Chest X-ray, PA view. Patient: 23 years old, sex M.
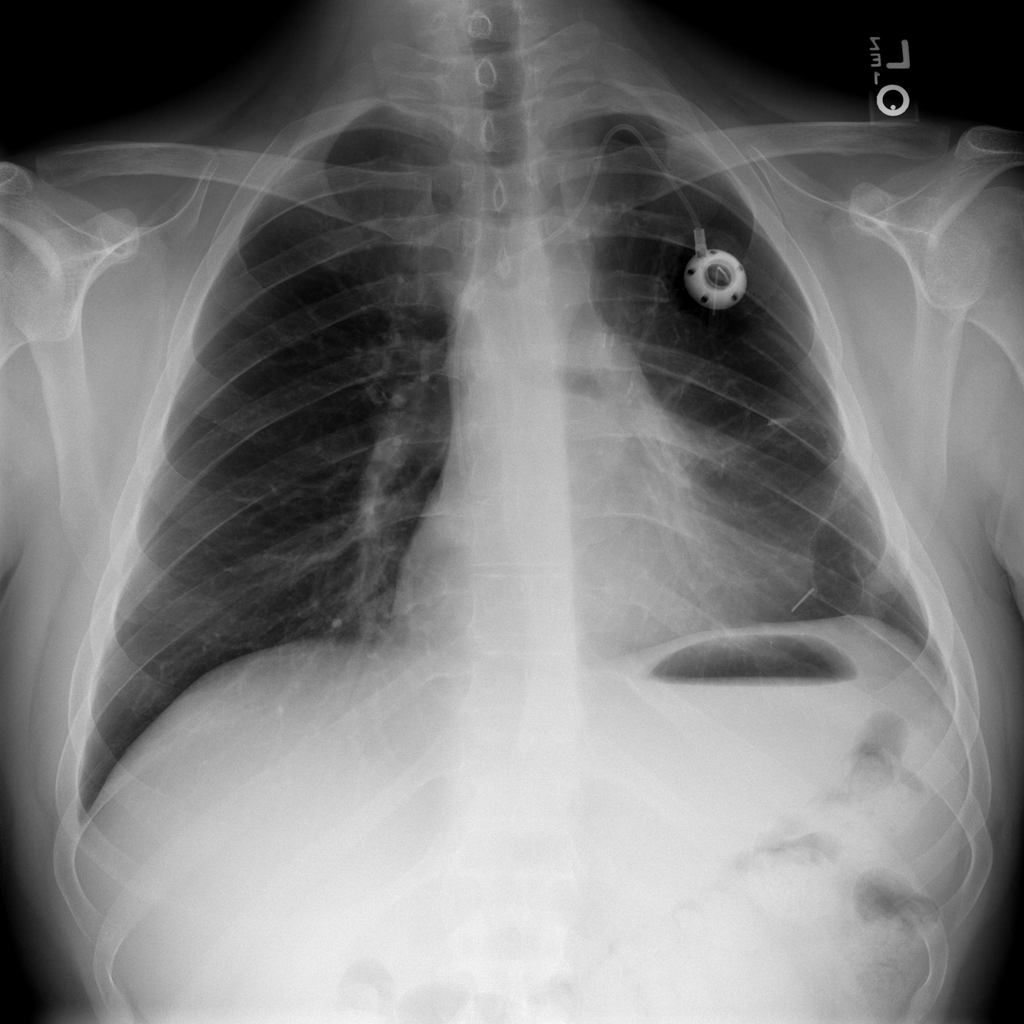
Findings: Pneumothorax